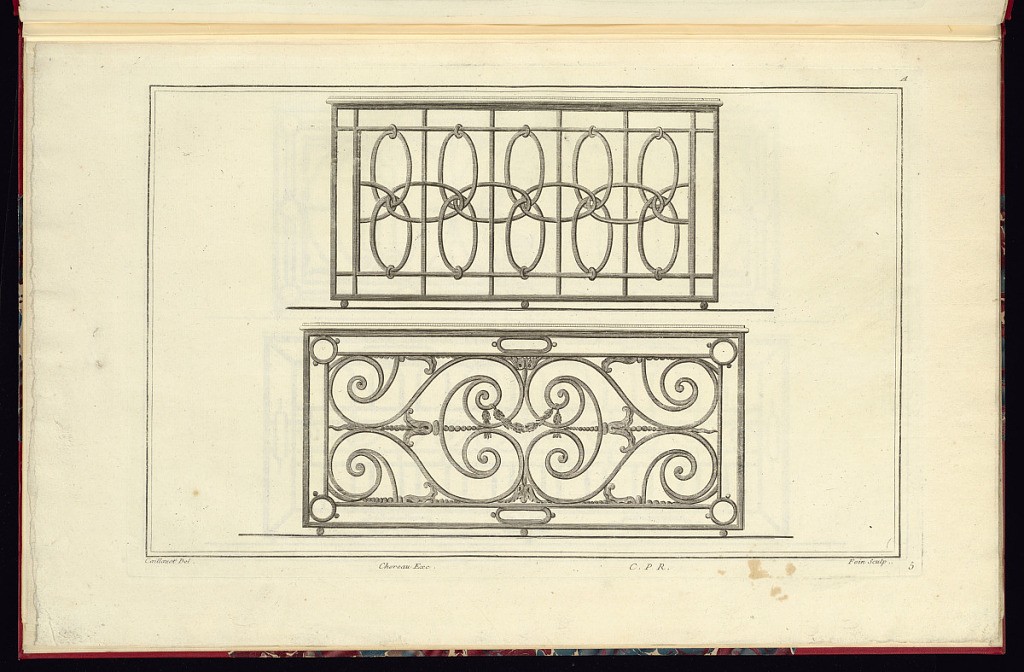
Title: Two Balcony Balustrade Designs
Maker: Caillouet, French, mid-18th century
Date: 1775–87
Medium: Engraving and etching on paper
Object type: Print
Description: Two balcony balustrade designs from an album of decorative ironwork. The designs feature scrolling, foliate, and geometric bands. The upper design features interlaced ovals. The lower design features scrolling leaves and a festoon of leaves. The plate is signed and numbered.